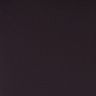
Metastatic tissue present: no